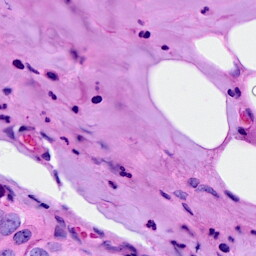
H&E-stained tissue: Breast